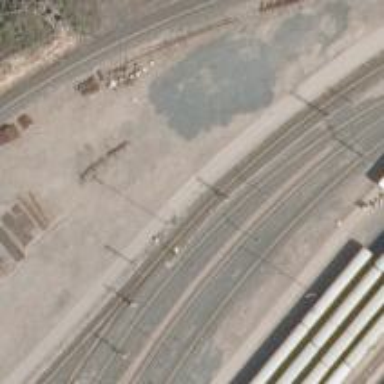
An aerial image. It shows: Railway signal.